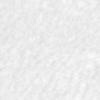
Label: no_change